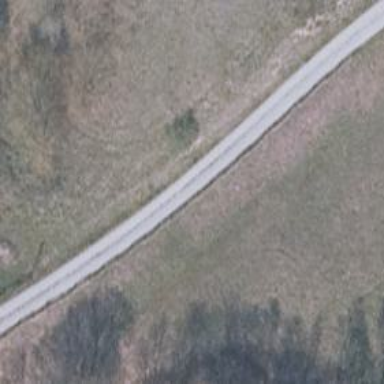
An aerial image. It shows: Unclassified road.